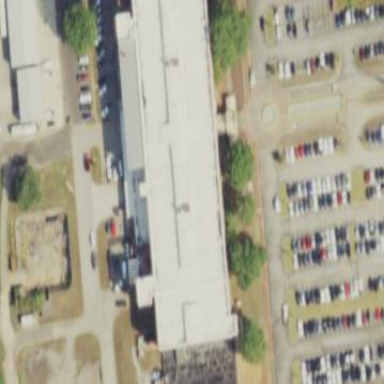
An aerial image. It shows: Public building.